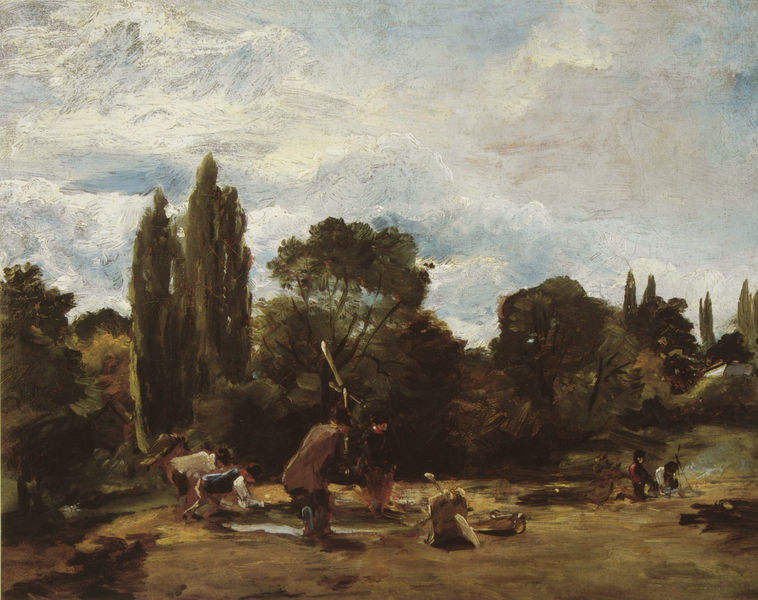
Titel: Flailing Turnip-heads
Künstler: John Constable
Standort: New York (New York)
Institution: (Privatsammlung)
Schlagwörter: baum, blau, feuer, gemälde, gruppe, himmel, mann, schatten, wasser, wolken, baumstämme, bäume, fluss, frauen, grün, impressionismus, landschaft, menschen, ocker, sand, see, teich, ufer, wäsche, braun, frankreich, frau, grau, hell, holz, hut, licht, männer, schwarz, skizze, stroh, weiss, dach, gras, haus, hund, rot, weg, wiese, wolke, beige, leute, malerei, hemd, hose, bild, öl, bach, baumstamm, erde, feld, natur, pappeln, strauch, weide, gebüsch, gewässer, pastos, rauch, sonne, sträucher, land, realismus, familie, kind, pflanzen, rosa, wald, arbeit, bauern, boote, genre, karren, kinder, sack, zypressen, pfütze, sommer, italien, studie, jungen, arbeiten, ernte, feldarbeit, getreide, hemden, heu, warm, hitze, landschaftsmalerei, herbst, weis, picknick, platz, arbeiter, karre, romantik, blue, men, oil, people, white, women, essen, green, painting, three, woman, yellow, realistisch, brown, junge, spiel, waschen, courbet, hacken, heide, kanu, jungs, zypresse, lichtung, leinwand, stiefel, jagd, pinselstrich, landschaftsbild, wood, real, smoke, romantisch, tümpel, axt, dunkle, cloud, clouds, man, sky, tree, wanderer, sonnenschein, ölskizze, laubbäume, landscape, nature, orange, water, trees, child, freilichtmalerei, himel, pinien, grass, hirten, shadow, schlagen, rute, children, corot, dirt, franzose, lager, feuerstelle, hell dunkel kontrast, ductus, sommerfrische, botte, art, ground, franzoesische kunst, zedern, ernten, farm, farmer, pond, fire, pale, play, tent, flegel, soil, work, kids, playing, farmers, lagerfeuer, tan, stick, cker, zelten, camp, workers, earth, tools, harken, dreschen, jutesack, ruhelager, woods, picnic, schule von barbizon, bleiche, farming, sticks, plenair, digging, puddle, areit, ernter, himmel holzfäller, holzscheide, kohlrabi, plein air malerei, schalgen, wachholder, axe, fun, camping, shovels, lumberjack, artwork, camp house, cedars